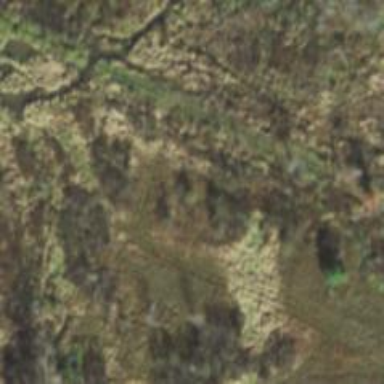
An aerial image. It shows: Abandoned railway.